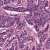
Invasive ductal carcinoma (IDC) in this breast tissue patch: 1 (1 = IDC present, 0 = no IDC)